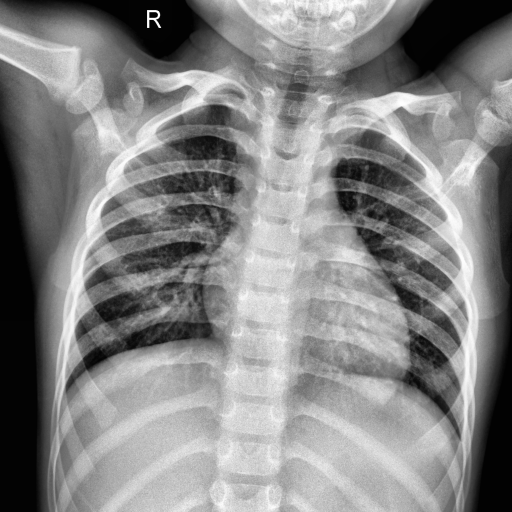
Finding: NORMAL